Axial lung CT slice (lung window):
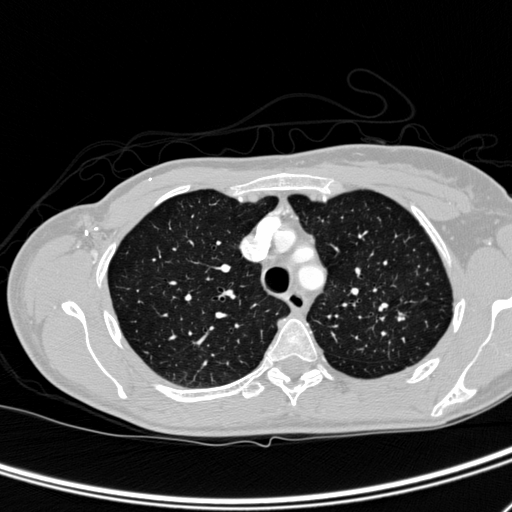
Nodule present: no